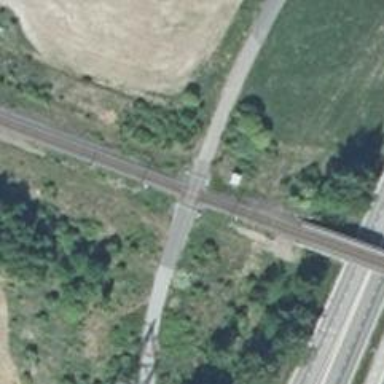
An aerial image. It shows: Level crossing with barriers.